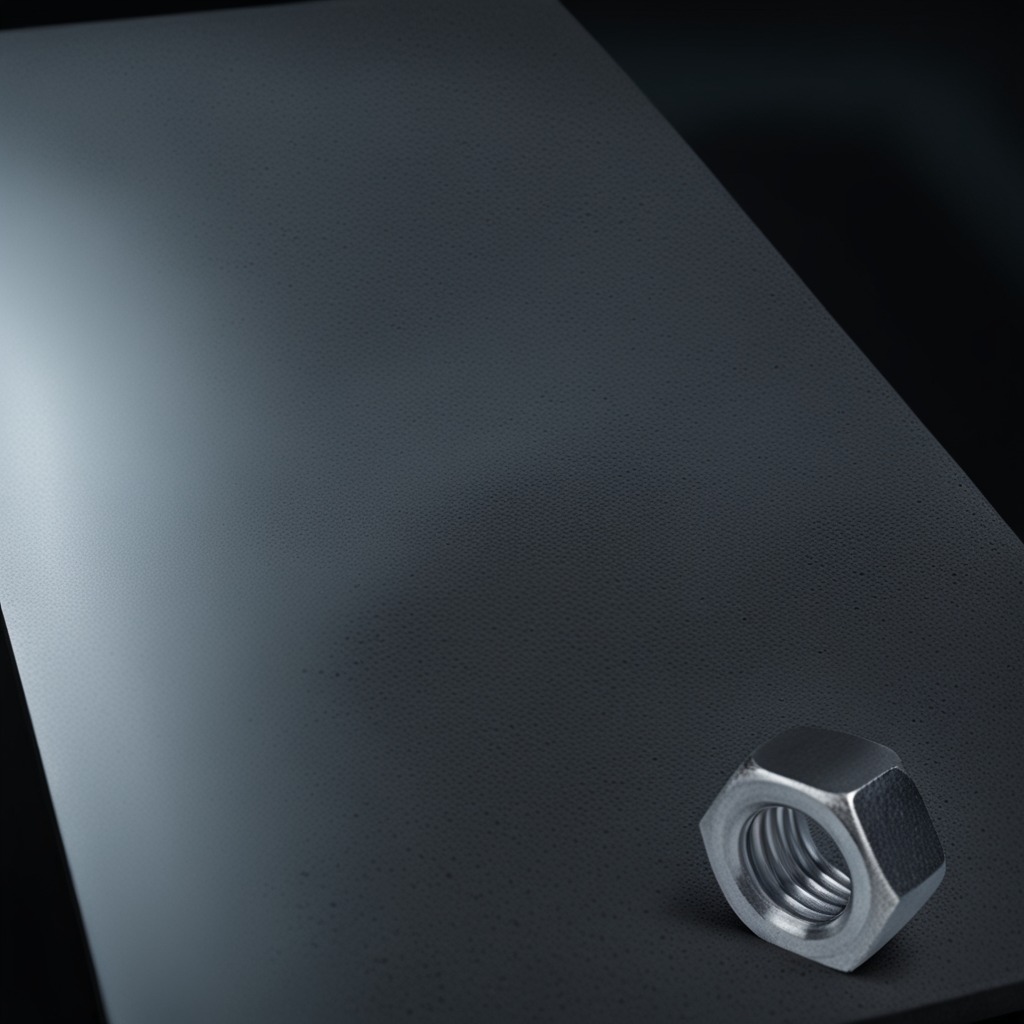
A metal nut lies on a clean granite table inside a workshop at night dim ambient light soft shadows worn but